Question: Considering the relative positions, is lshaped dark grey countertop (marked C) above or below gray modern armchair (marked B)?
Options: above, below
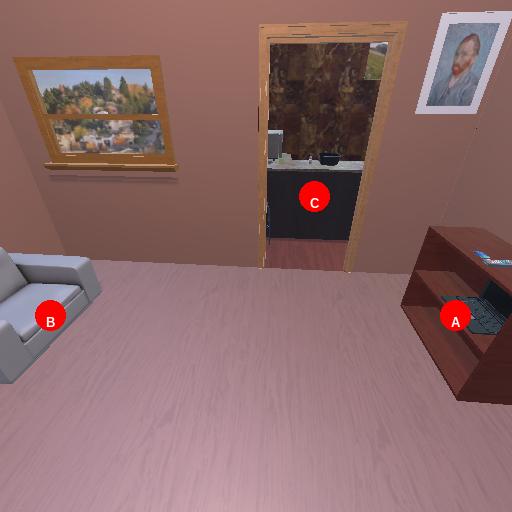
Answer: above